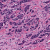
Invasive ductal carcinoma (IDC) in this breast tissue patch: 0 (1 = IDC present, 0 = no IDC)